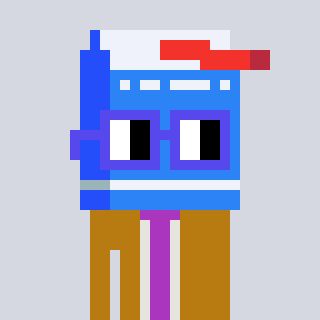
a pixel art character with square blue glasses, a milk-shaped head and a gold-colored body on a cool background